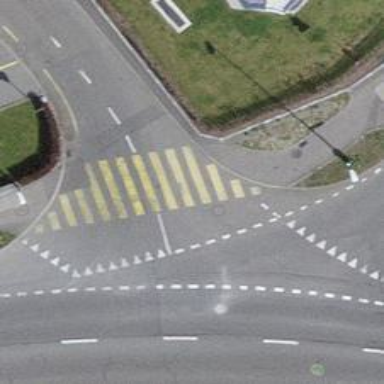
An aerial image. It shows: Uncontrolled zebra crossing with notable zebra markings.